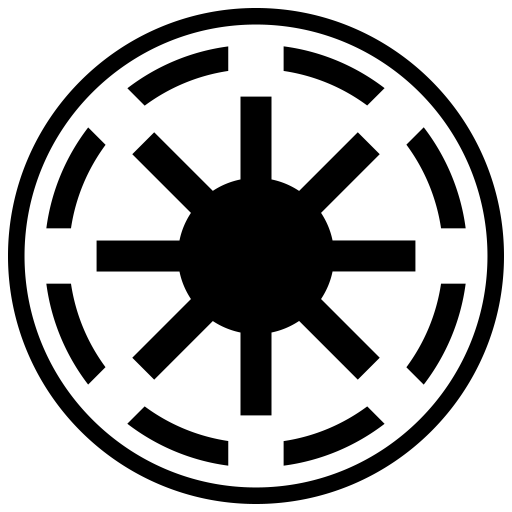
Tags: icon, FontAwesome, fa-icon, brand, galactic, republic